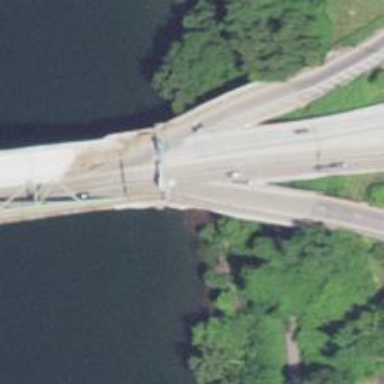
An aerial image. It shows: Footway on bridge.